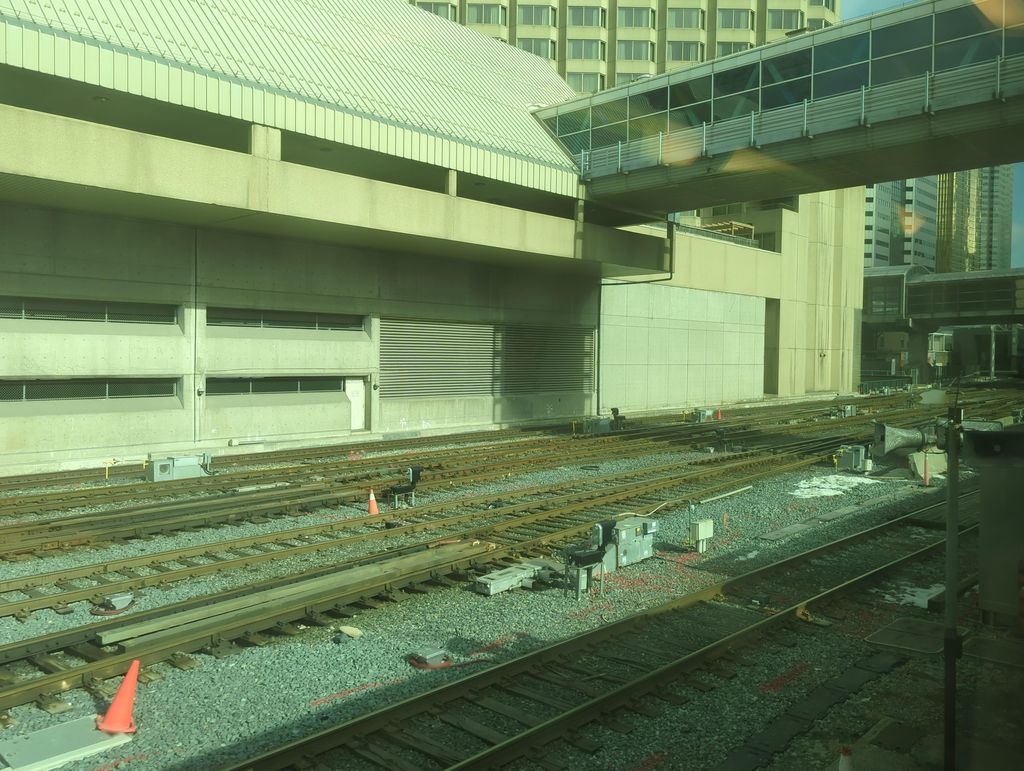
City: toronto